Interaction volume radius: 5 \u00c5
Interaction volume height: 15 \u00c5
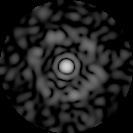
Disorder parameter: 0.8279